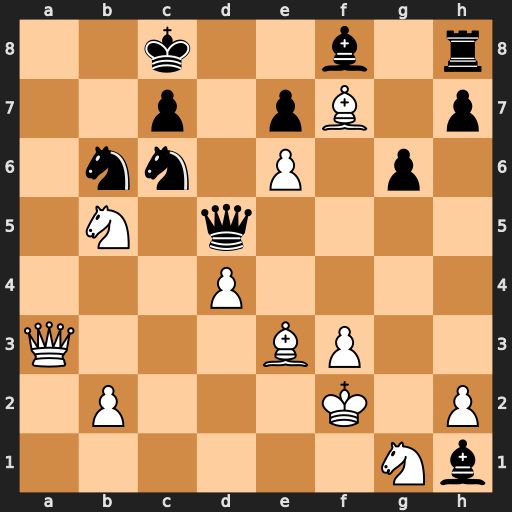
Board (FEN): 2k2b1r/2p1pB1p/1nn1P1p1/1N1q4/3P4/Q3BP2/1P3K1P/6Nb
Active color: w
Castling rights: -
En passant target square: -
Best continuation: Qa6+ Kb8 Bf4 Qxb5 Qxb5